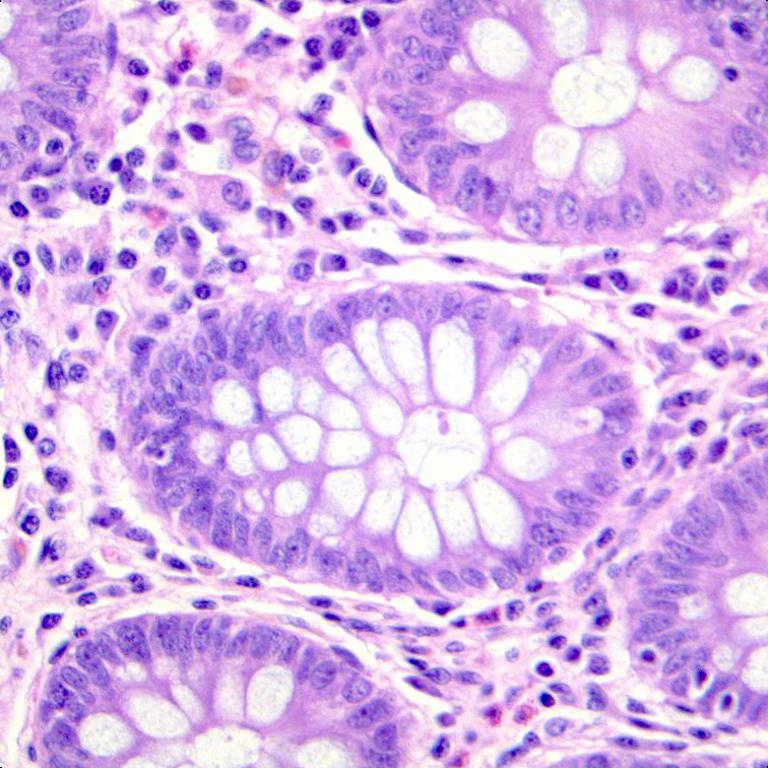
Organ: colon
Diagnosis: benign